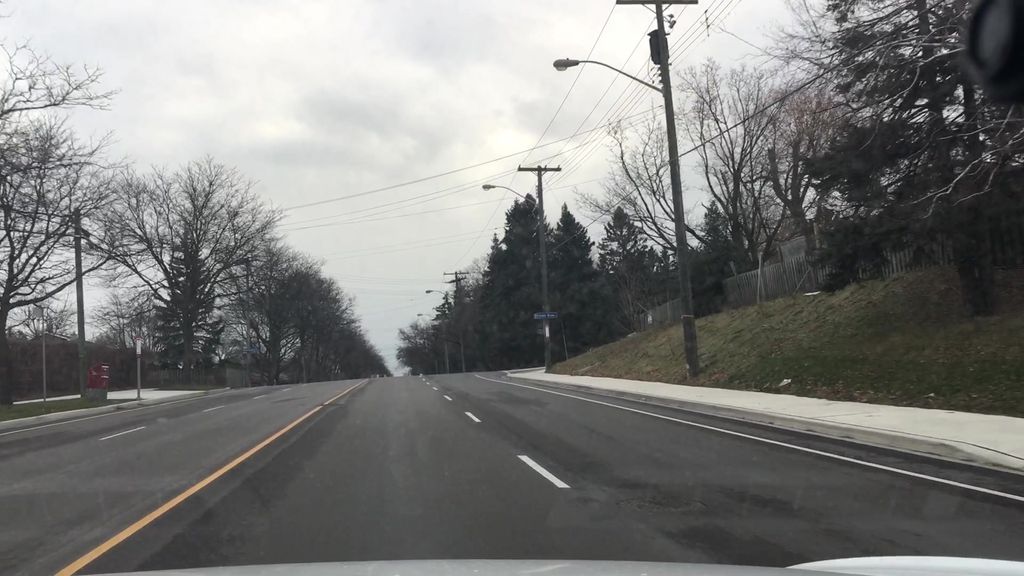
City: toronto